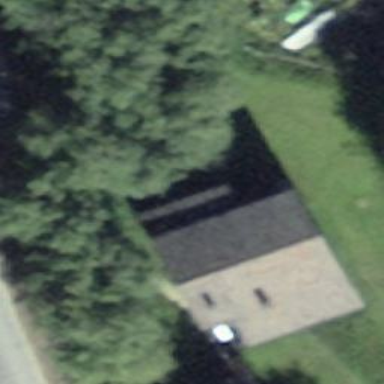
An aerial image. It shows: Detached building.